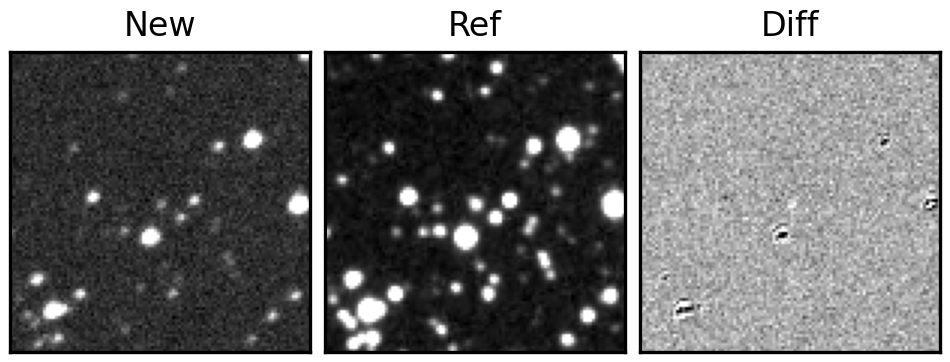
Label: real